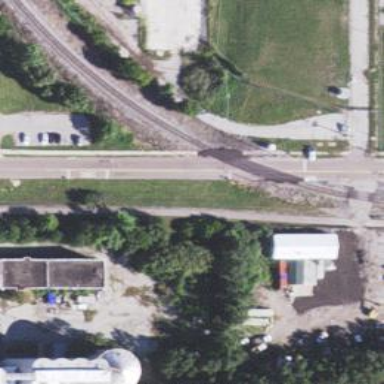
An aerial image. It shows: Crossing for the railway.